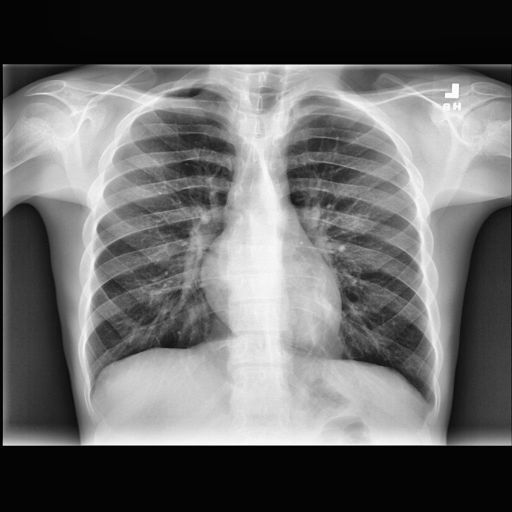
Finding: NORMAL